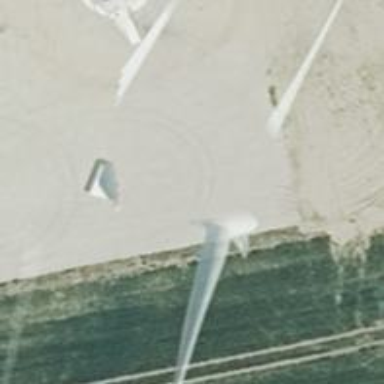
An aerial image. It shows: Wind generator of the horizontal axis type made by Vestas.